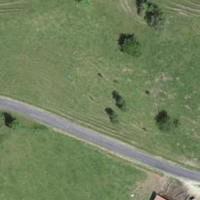
EUNIS habitat code: 24
Species observed at this site:
Geum rivale